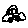
Label: car